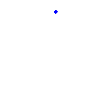
Particle: kaon